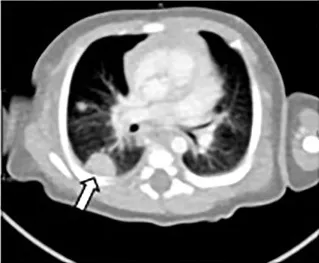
Computed Tomography of chest, abdomen, and pelvis of patients 1, 2, and 4. (B) Patient 1: right sided pulmonary lesion indicated by arrow.
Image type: radiology (ct)